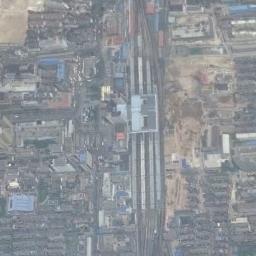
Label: railway_station